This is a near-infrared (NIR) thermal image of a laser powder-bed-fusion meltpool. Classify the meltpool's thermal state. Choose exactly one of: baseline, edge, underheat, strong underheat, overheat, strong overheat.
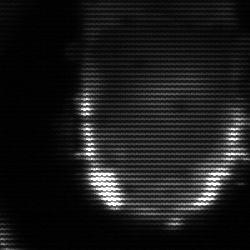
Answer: baseline